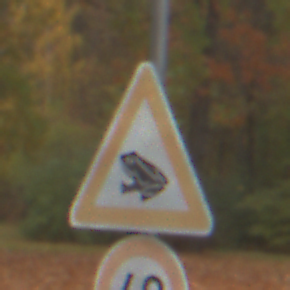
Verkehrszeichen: AmphibienwanderungRechts
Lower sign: Geschwindigkeit40
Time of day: Midday
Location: Outdoor (Nature)
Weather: Overcast
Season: Autumn
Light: Natural